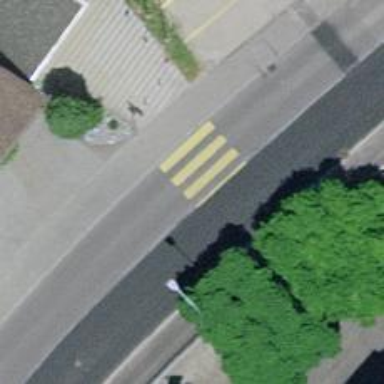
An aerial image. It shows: Marked crossing on the road.